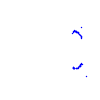
Particle: proton